Question: My fixed footer has an arrow icon on top of it. Clicking the arrow should "lower" the footer below the page until only the arrow is visible. Clicking it again should bring back the footer.
I tried playing with the bottom value but it doesn't hide the footer, only pushes it below while the page becomes taller to make room for it:
'''
$('#footer_arrow').toggle(function() {
$('#footer_wrap').css('bottom', '-84px');
}, function() {
$('#footer_wrap').css('bottom', '0');
});
'''
I want the same but with the footer actually disappearing below the page with just the arrow visible on top of it.

MARKUP:
'''
<div id='footer_wrap'>
<footer>
<div id='footer_arrow'></div>
<div>
content
</div>
</footer>
</div>
'''
CSS:
'''
#footer_wrap {
position: absolute;
bottom: 0;
height: 84px;
}
footer {
position: absolute;
bottom: 0;
z-index: 9999;
position: relative;
}
#footer_arrow {
position: absolute;
width: 61px;
height: 23px;
top: -23px;
left: 50%;
background: url(images/footer_arrow.jpg) 0 0 no-repeat;
z-index: 9999;
cursor: pointer;
}
'''
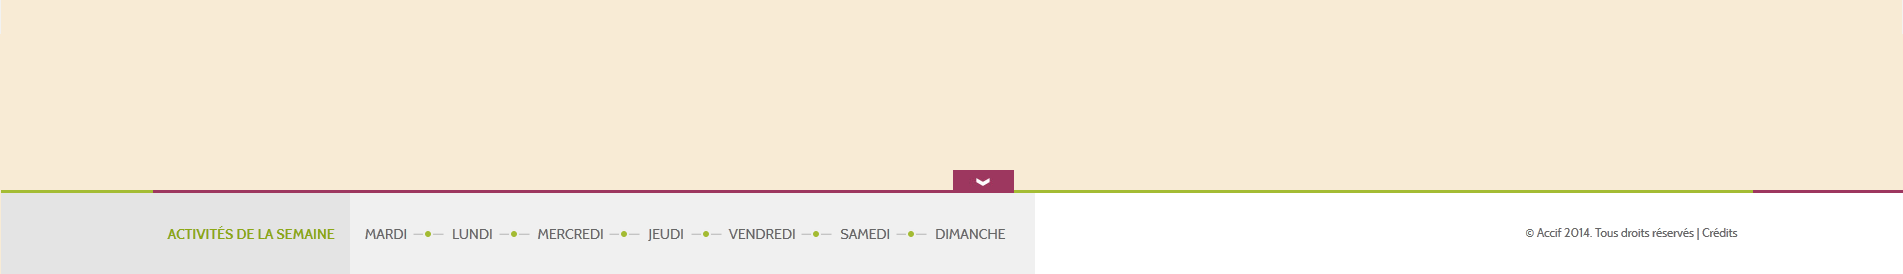
Answer: A couple things. First off, I recommend using 'toggleClass()' instead of 'toggle()'. That way, you can just add a class with the required CSS, and toggle it using 'toggleClass()'. This way, you can change any styles necessary from pure CSS, instead of making the modifications in the JavaScript code. However, the <URL> from jQuery's event handling suite that you are currently using will work just fine nonetheless.
Secondly, to move the footer off screen, you'll need to use 'fixed' positioning instead of 'absolute' on '#footer_wrap'. Otherwise, the bottom is moving relative to the page, which means it just extends it. However, with 'fixed', the element is positioned at a fixed point in the viewport, which can be moved off screen without extending the page.
'''
$('#footer_arrow').click(function() {
$('#footer_wrap').toggleClass('down');
});
'''
'''
#footer_wrap {
position: fixed;
bottom: 0;
height: 84px;
}
footer {
position: absolute;
bottom: 0;
z-index: 9999;
position: relative;
}
#footer_arrow {
position: absolute;
width: 61px;
height: 23px;
top: -23px;
left: 50%;
background: url(http://www.placehold.it/61x23) 0 0 no-repeat;
z-index: 9999;
cursor: pointer;
}
.down {
bottom: -84px !important;
}
'''
'''
<script src="https://ajax.googleapis.com/ajax/libs/jquery/2.1.1/jquery.min.js"></script>
<div id='footer_wrap'>
<footer>
<div id='footer_arrow'></div>
<div>
content
</div>
</footer>
</div>
'''